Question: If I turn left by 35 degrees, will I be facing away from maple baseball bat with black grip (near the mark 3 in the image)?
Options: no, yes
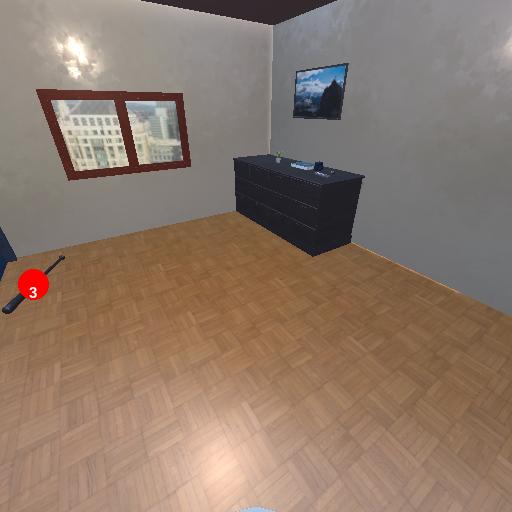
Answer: no